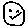
Label: smiley face